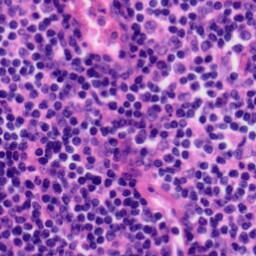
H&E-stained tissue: Tonsil